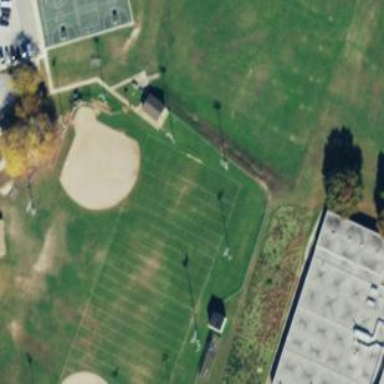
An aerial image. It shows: Baseball pitch for leisure land.